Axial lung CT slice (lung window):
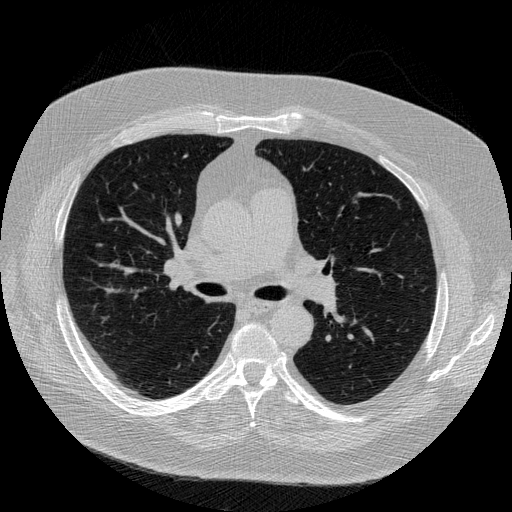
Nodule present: no